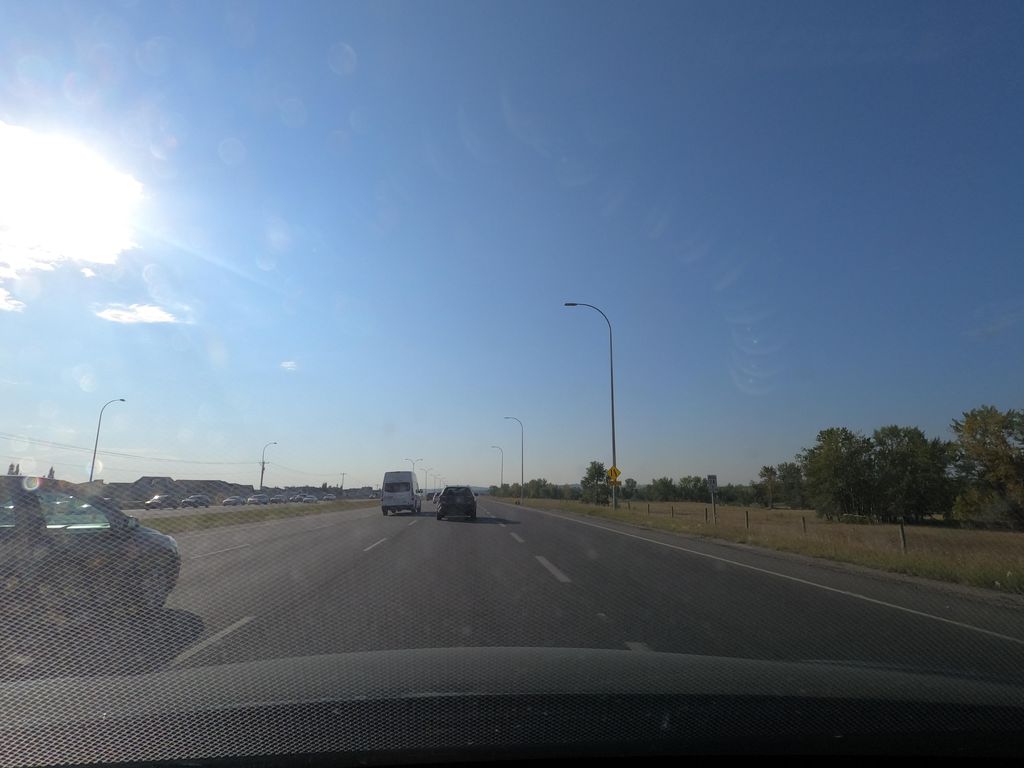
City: calgary